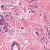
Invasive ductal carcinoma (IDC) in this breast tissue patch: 1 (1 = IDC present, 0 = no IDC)